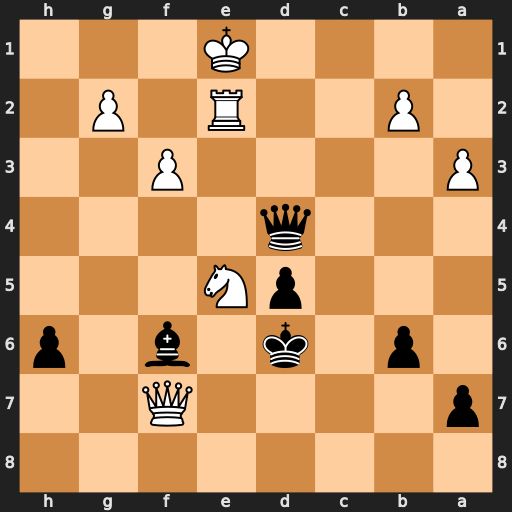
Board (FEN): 8/p4Q2/1p1k1b1p/3pN3/3q4/P4P2/1P2R1P1/4K3
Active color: b
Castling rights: -
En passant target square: -
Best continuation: Bh4+ g3 Bxg3+ Kf1 Qd1+ Kg2 Qxe2+